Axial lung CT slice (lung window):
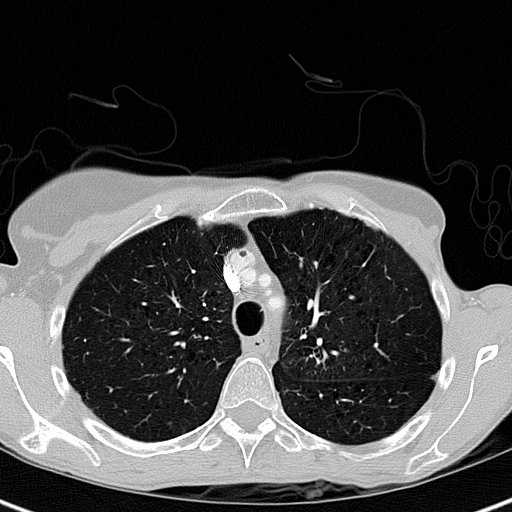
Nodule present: no